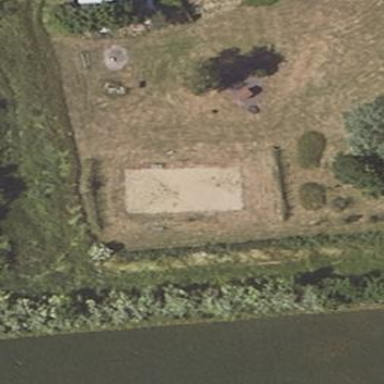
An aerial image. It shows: Sandy pitch for beach volleyball.